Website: ulta-beauty
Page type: address-validator
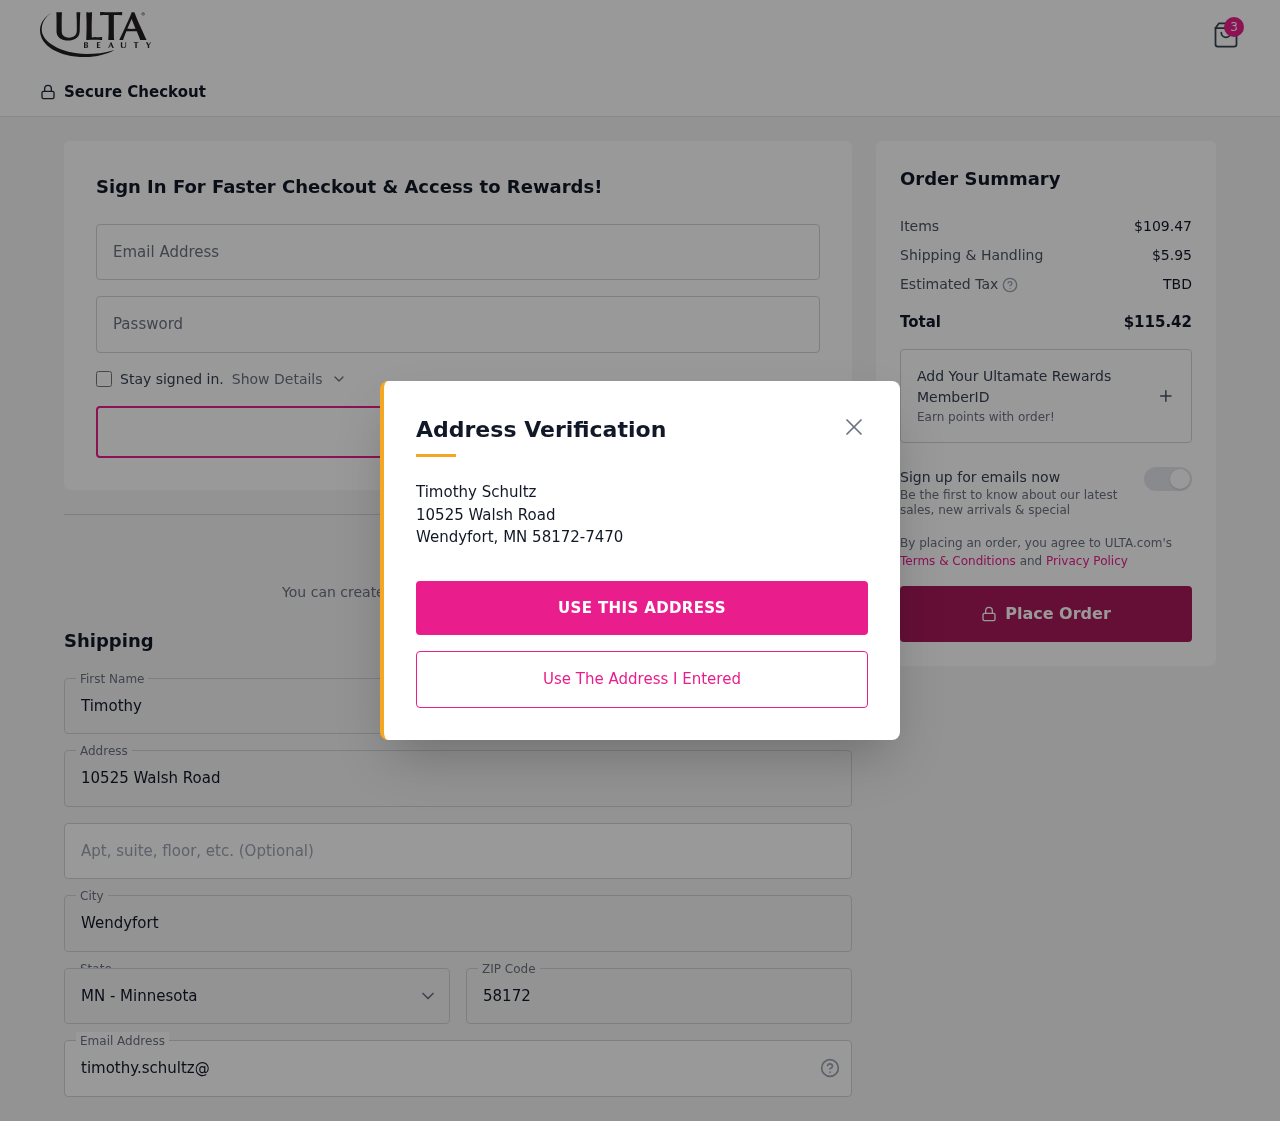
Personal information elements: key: PII_CITY
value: Wendyfort
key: PII_EMAIL
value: timothy.schultz@yahoo.com
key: PII_FIRSTNAME
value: Timothy
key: PII_LASTNAME
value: Schultz
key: PII_POSTCODE
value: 58172
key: PII_STATE_ABBR
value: MN
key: PII_STREET
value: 10525 Walsh Road
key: PII_STREET2
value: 10525 Walsh Road
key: PII_FULLNAME2
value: Timothy Schultz
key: PII_CITY2
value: Wendyfort
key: PII_STATE_ABBR2
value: MN
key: PII_POSTCODE_FULL
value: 58172
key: PII_POSTCODE_EXT
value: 7470
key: PII_POSTCODE_NUMERIC
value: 58172
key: PII_POSTCODE_EXT_NUMERIC
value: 7470
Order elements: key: ORDER_NUM_ITEMS
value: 3
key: ORDER_SUBTOTAL
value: $109.47
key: ORDER_SHIPPING_COST
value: $5.95
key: ORDER_TOTAL
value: $115.42